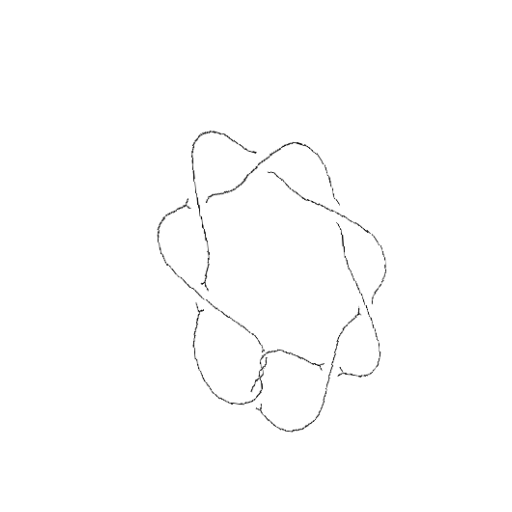
Crossing number: 10